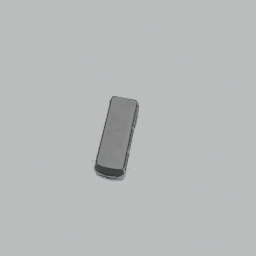
Label: mechanical